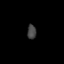
Tissue: lung
Cell type: Epithelial cells
Senescence score: 0.5734
Nuclear area (px): 129
Mean DAPI intensity: 65.798